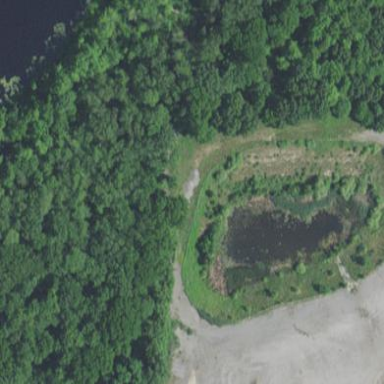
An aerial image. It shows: Pond surrounded by basin.